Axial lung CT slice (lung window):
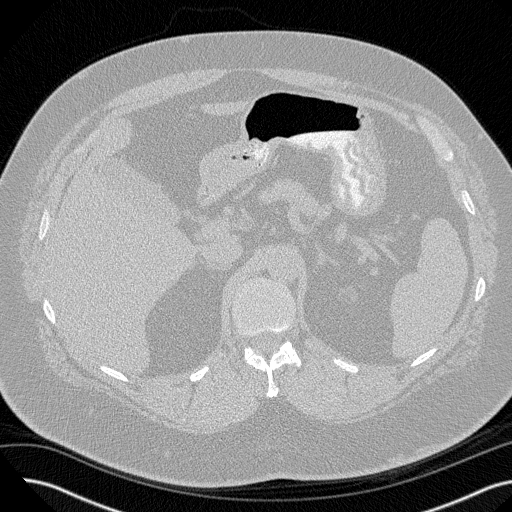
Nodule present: no